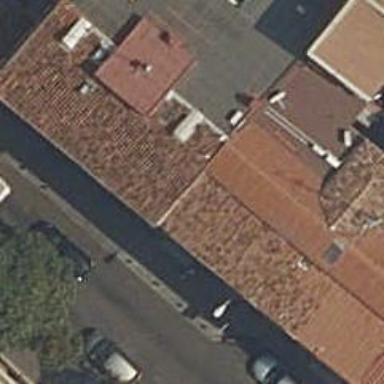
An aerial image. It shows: Furniture shop.